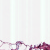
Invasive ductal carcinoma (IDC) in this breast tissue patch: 0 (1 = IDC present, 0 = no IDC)